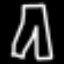
Label: pants